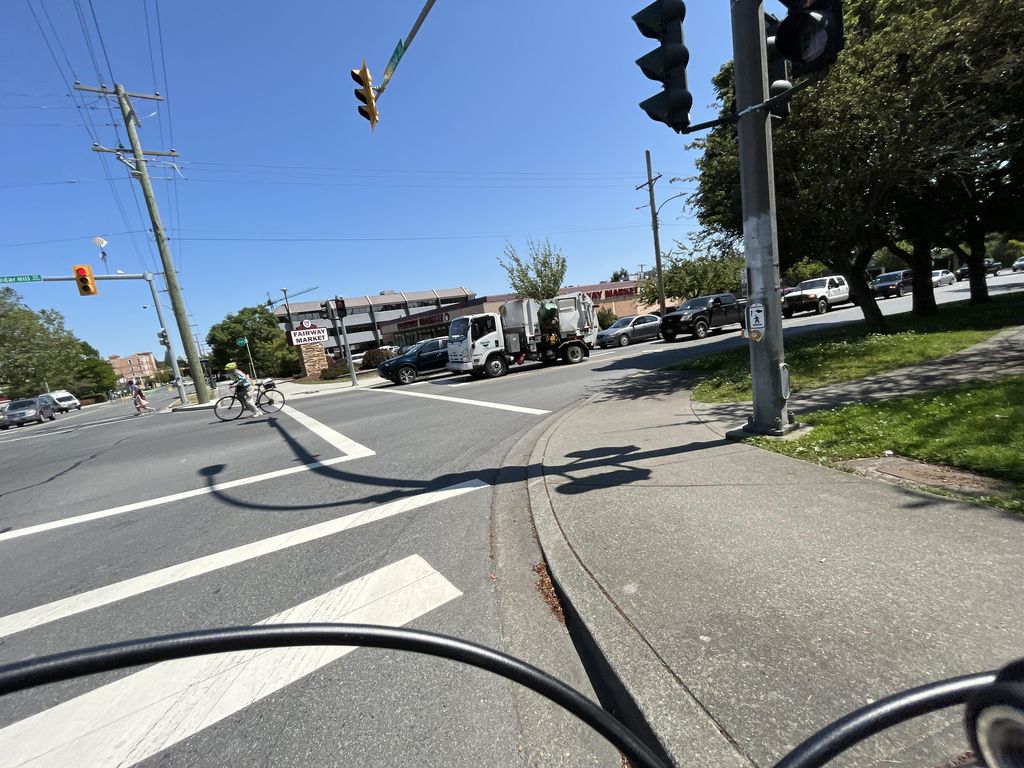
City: victoria